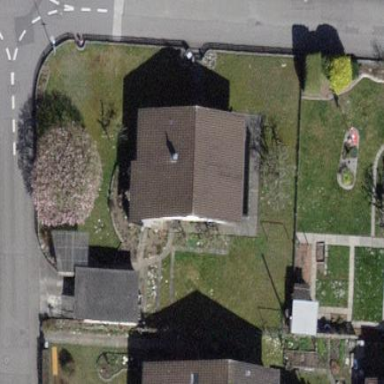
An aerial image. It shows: Residential building.